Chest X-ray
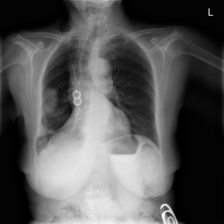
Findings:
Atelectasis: negative
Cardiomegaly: negative
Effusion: negative
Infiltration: negative
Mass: positive
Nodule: negative
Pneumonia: negative
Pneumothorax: negative
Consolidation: negative
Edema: negative
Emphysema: negative
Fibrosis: negative
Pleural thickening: negative
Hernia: negative